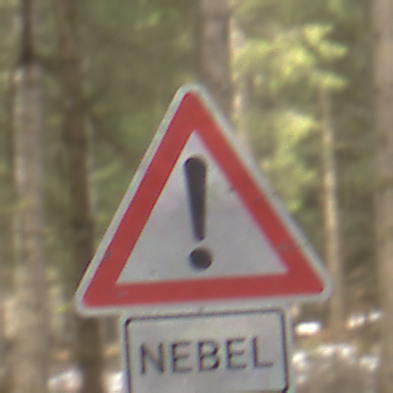
Verkehrszeichen: Gefahrenstelle
Zusatzzeichen unten: HinweiseAufGefahrenDurchVerbaleAngabe10
Umgebung: Outdoor, Nature
Tageszeit: MorningAfternoon
Wetter: Overcast
Licht: Natural
Jahreszeit: Winter
Kontrast: LowContrast